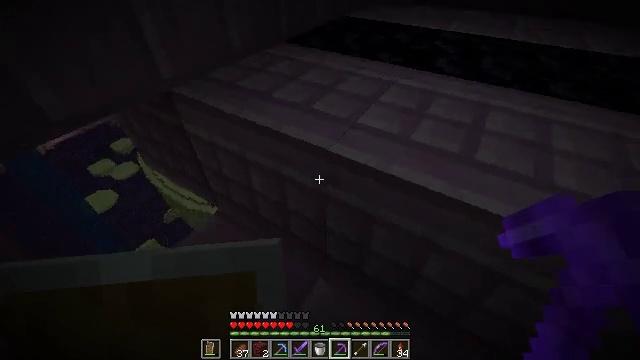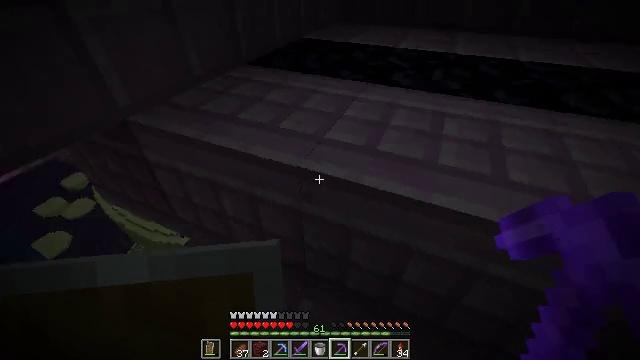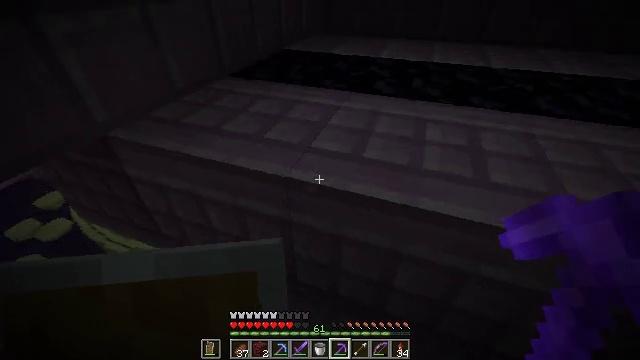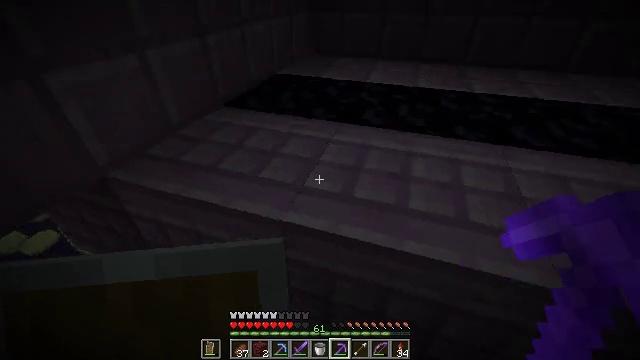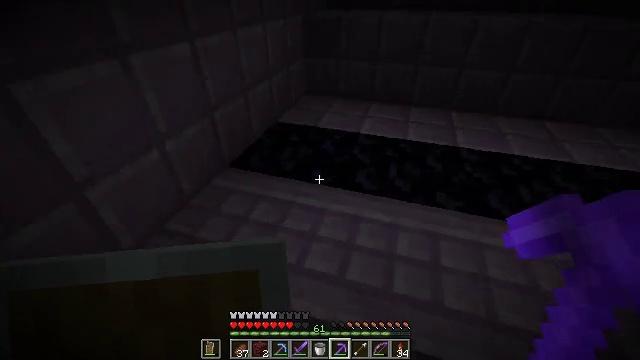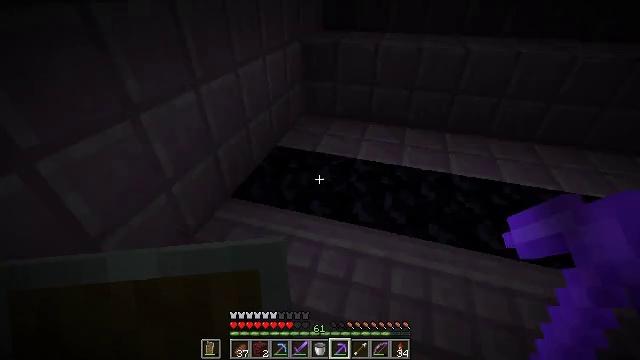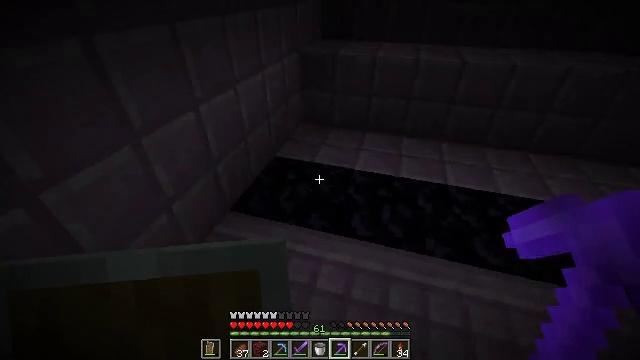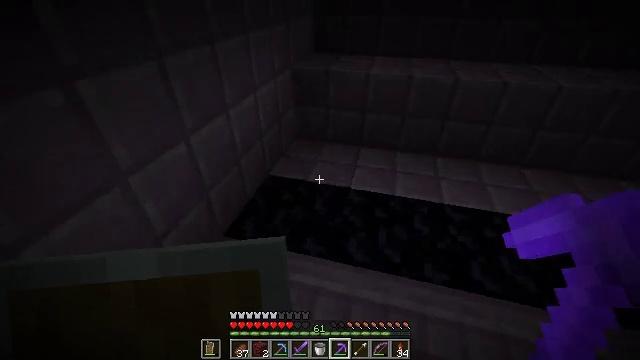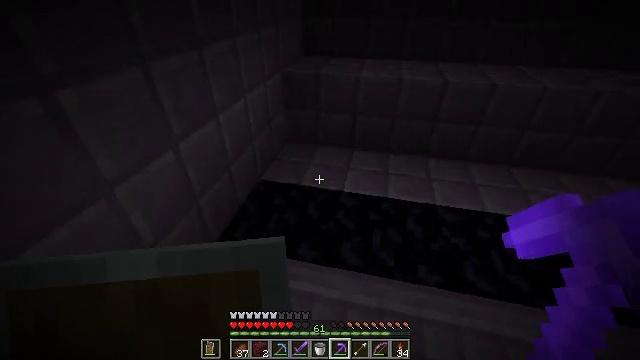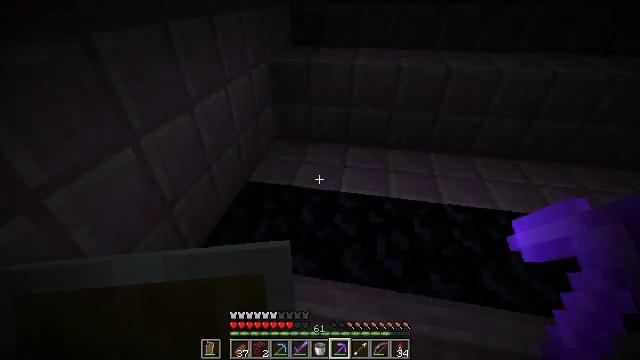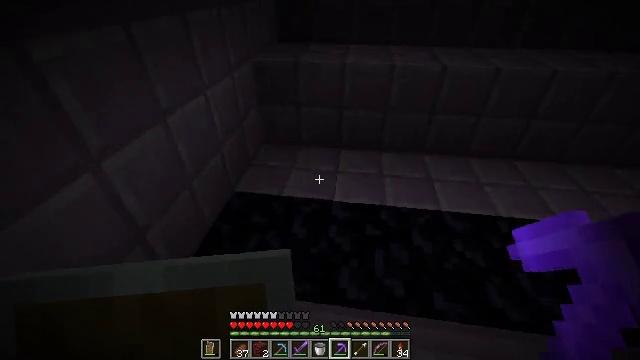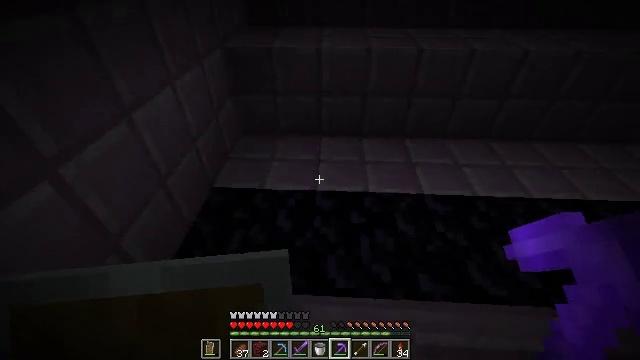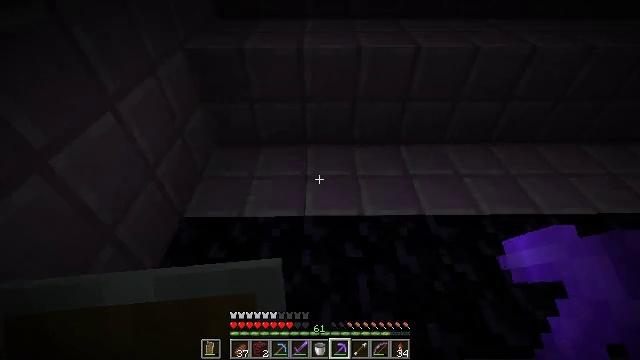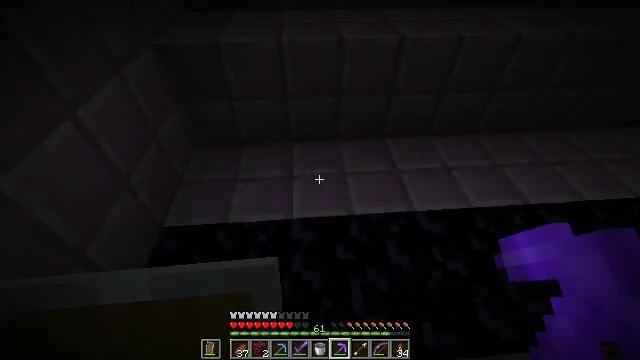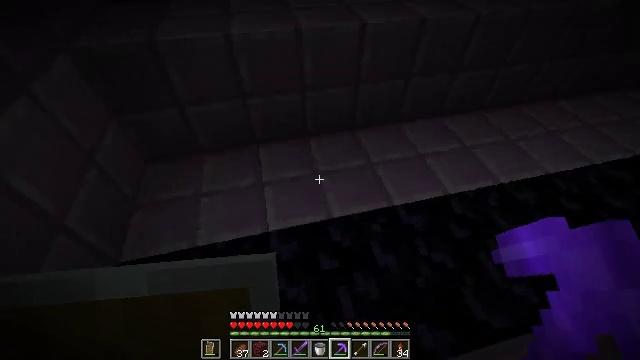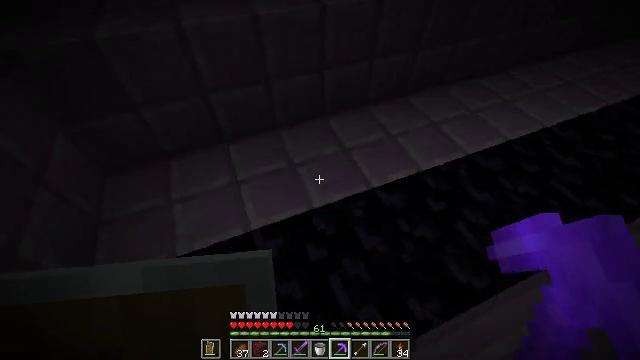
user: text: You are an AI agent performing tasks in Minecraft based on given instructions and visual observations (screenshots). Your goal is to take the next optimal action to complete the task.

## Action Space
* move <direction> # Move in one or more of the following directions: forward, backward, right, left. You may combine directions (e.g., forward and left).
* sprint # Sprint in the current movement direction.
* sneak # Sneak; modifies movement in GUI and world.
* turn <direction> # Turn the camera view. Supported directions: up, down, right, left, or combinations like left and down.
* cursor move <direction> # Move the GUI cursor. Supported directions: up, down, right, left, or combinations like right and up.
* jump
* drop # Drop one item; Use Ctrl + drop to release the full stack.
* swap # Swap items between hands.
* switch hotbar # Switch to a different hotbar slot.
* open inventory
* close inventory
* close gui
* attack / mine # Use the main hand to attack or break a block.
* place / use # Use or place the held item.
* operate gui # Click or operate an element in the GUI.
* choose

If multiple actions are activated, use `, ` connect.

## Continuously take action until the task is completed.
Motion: motion action
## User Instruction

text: Break the obsidian using a diamond or netherite pickaxe.
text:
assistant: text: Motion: turn right and up
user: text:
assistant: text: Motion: turn right and up
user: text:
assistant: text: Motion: move forward, turn right and up, jump
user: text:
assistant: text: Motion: move forward, jump
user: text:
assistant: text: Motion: move forward, jump
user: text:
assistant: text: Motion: move forward, jump
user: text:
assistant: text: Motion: move forward, turn right, jump
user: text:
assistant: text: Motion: move forward, turn right
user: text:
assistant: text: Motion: move forward, turn right
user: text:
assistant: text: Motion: move forward, turn right and down
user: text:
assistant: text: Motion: move forward, turn right and down
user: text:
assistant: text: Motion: move forward, turn right and down
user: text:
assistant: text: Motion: move forward, turn right and down
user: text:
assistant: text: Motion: turn right and down
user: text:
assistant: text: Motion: move left, turn right and down
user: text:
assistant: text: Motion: move left, turn right and down
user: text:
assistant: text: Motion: move left, turn right and down
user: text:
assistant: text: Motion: move left, turn right and down
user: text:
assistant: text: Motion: turn right and down
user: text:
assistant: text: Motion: turn right
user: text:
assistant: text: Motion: turn right
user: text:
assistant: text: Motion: turn up
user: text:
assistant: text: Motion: no_op
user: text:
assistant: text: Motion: no_op
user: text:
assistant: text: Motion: no_op
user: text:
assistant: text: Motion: move left, turn right
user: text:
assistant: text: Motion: move left, turn right
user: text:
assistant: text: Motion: move left, turn right and up
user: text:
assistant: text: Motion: move back and move left, turn right and up
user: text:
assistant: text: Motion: move back and move left, turn right and up